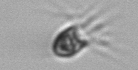
Label: Balanion